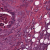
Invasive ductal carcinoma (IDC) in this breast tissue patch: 1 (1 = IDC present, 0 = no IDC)